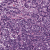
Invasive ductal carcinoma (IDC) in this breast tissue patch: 1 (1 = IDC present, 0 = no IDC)